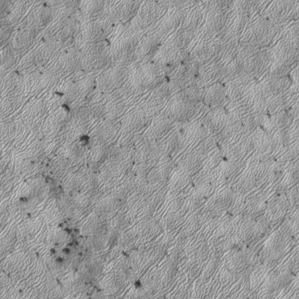
Label: frost